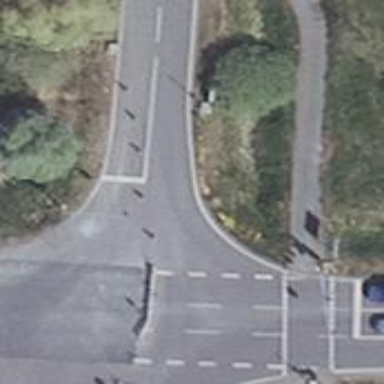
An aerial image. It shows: Road with traffic signals for signaling.